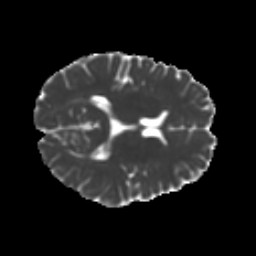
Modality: MD
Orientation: axial
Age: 23
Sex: female
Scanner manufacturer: ge
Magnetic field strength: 3 T
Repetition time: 7.8 s
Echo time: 0.0606 s